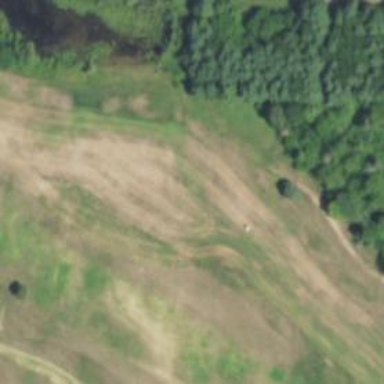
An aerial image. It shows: View of golf hole.